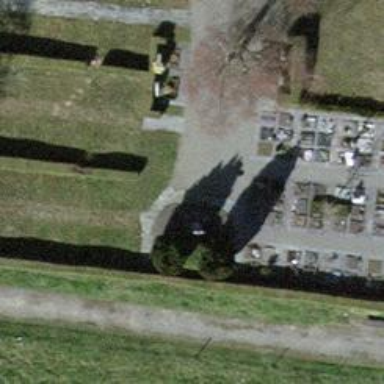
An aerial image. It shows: Wayside cross with historic significance.